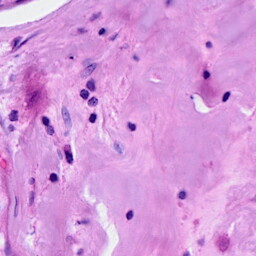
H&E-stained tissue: Breast